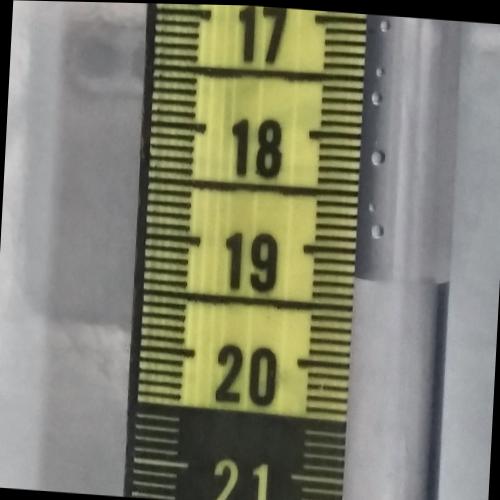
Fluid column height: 19.2 cm